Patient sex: F
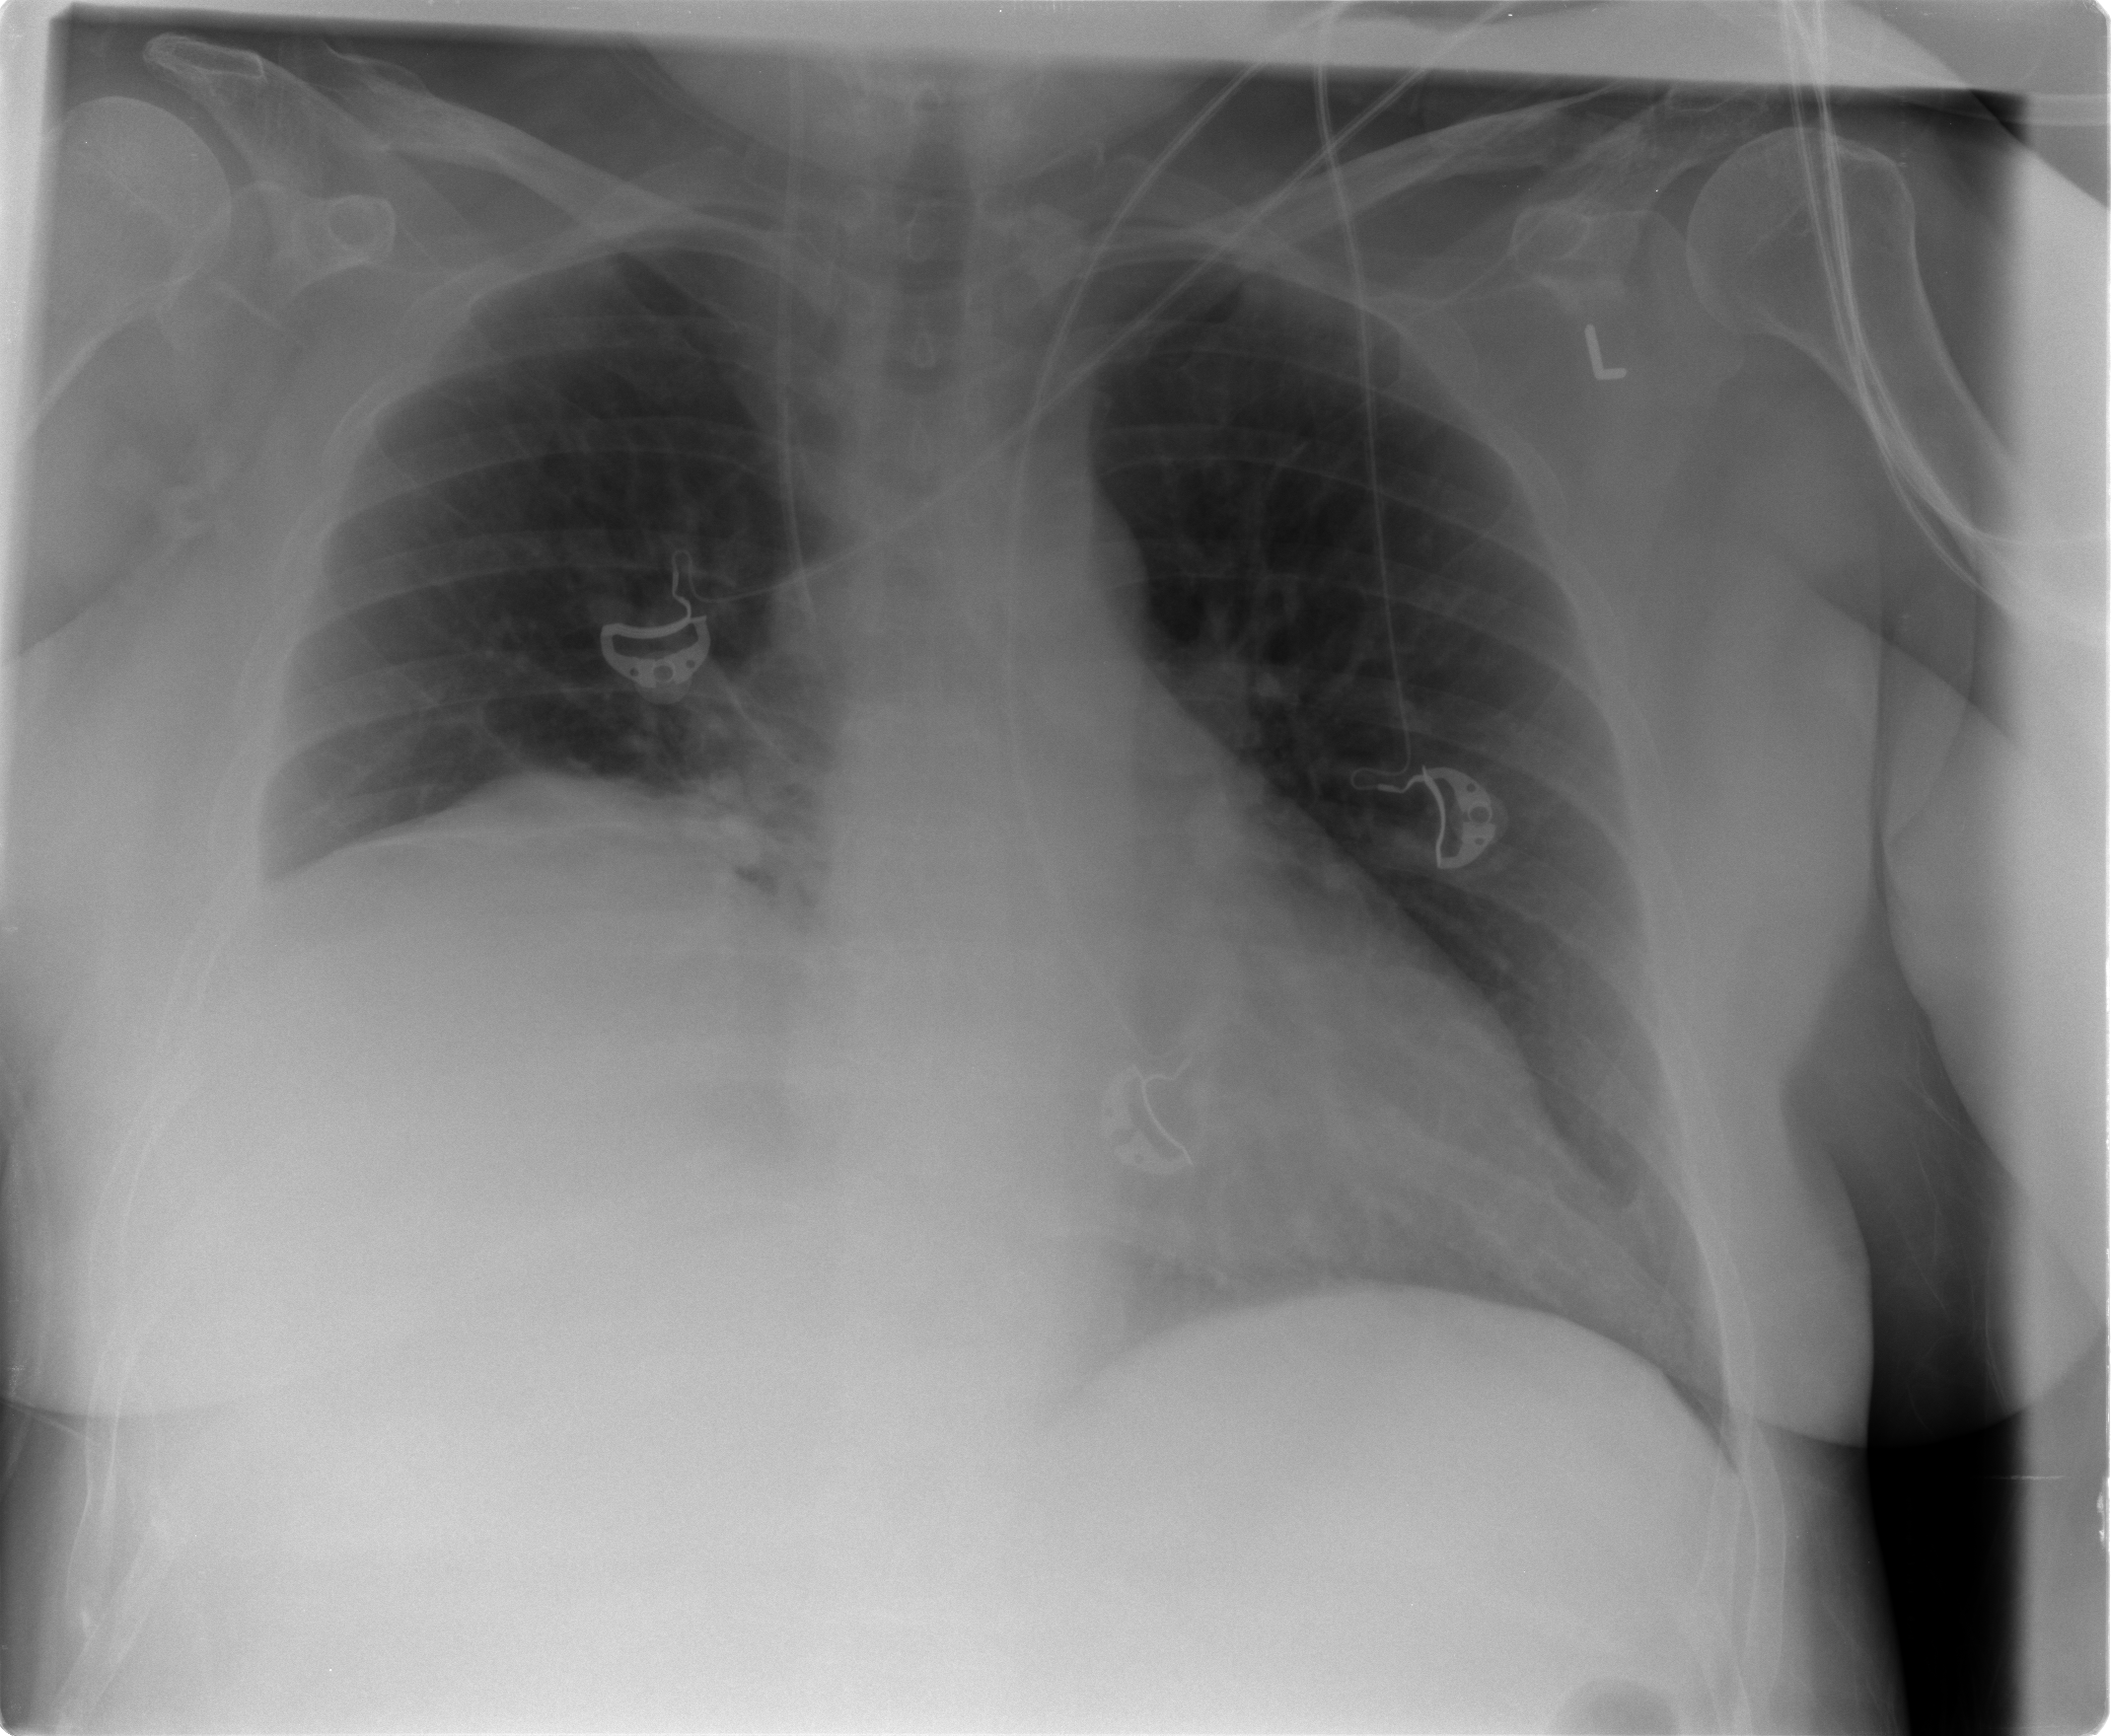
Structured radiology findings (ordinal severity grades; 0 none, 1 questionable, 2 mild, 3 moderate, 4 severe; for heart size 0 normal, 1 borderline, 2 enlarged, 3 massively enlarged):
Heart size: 2
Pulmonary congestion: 2
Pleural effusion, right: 0
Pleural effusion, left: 2
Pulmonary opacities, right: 0
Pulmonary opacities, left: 0
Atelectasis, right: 2
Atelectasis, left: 2